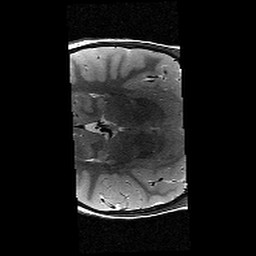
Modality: T2w
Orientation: axial
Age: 10
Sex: female
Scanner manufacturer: siemens
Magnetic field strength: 3 T
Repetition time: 9.23 s
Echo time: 0.067 s